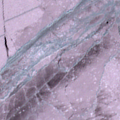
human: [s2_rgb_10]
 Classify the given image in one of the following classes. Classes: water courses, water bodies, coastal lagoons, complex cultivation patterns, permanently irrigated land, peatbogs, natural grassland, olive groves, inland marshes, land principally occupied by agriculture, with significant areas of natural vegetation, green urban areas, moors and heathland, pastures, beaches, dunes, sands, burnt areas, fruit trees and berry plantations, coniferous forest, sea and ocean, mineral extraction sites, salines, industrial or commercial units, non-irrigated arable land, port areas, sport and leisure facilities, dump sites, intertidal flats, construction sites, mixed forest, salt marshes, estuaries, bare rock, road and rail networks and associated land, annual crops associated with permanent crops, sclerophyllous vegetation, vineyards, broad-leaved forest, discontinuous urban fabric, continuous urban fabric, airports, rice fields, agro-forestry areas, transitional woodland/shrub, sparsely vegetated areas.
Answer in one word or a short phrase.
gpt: sea and ocean